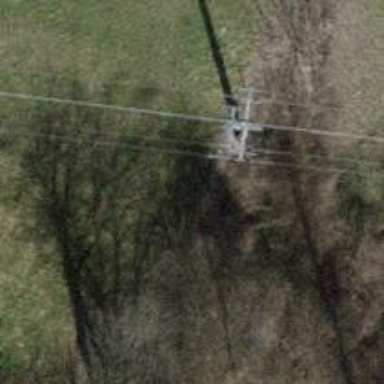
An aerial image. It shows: Concrete power pole.